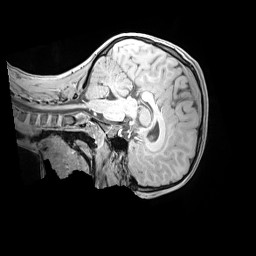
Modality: MP2RAGE
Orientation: sagittal
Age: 9
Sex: male
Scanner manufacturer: siemens
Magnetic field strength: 3 T
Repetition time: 4 s
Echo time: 0.00303 s